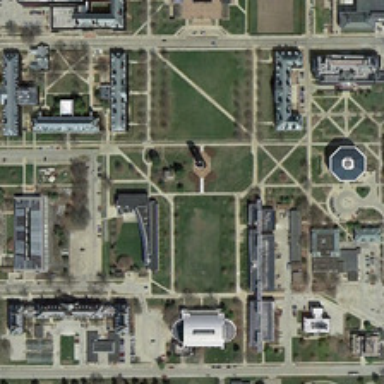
The area is a fully equipped school .